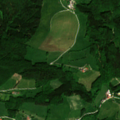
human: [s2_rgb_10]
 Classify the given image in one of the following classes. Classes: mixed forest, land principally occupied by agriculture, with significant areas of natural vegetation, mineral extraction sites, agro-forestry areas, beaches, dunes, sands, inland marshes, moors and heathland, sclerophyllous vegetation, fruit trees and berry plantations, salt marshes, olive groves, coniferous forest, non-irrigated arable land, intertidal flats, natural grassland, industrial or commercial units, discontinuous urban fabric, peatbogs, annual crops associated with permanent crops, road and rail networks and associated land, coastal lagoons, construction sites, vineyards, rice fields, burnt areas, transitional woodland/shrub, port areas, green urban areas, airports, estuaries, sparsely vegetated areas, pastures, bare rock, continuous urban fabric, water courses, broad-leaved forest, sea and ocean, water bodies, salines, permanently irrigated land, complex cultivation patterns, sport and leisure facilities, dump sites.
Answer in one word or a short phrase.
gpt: pastures, broad-leaved forest, mixed forest